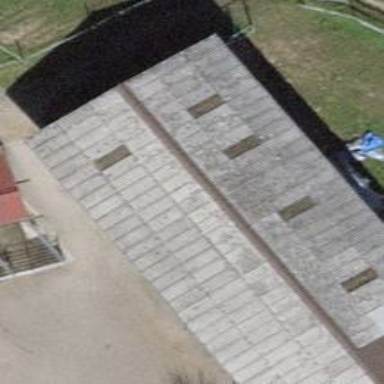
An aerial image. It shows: Farm auxiliary building with gabled roof.